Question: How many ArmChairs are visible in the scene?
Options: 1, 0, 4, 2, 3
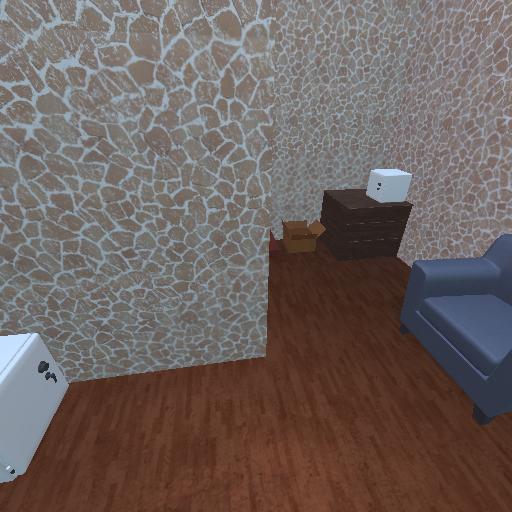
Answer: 1